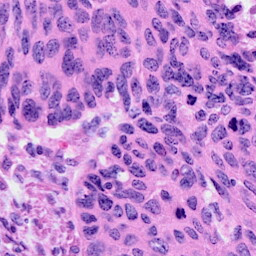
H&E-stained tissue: Cervix